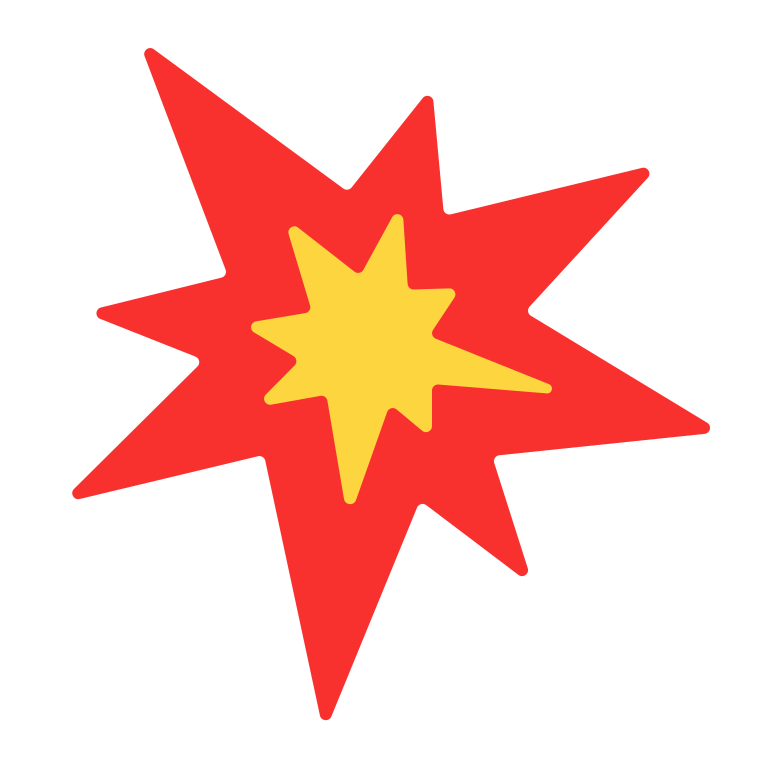
collision flat